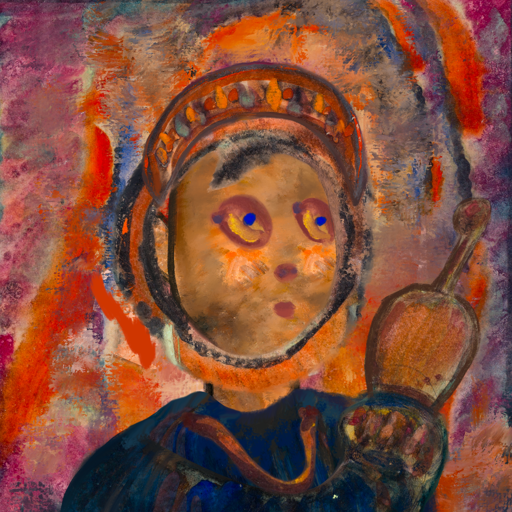
Background: Experience, Head And Neck Side: Gypsy_Queen, Face Side: Mother_And_Son_Son, Bust: Pipe, Hair Side: Childish, Head Accessory: Hypocrite, Second Necklace: Comrade, Necklace: Blank, Baby: Blank